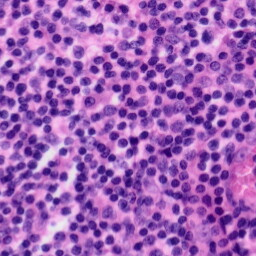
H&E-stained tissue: Tonsil